Question: What is the reading of this measurement?
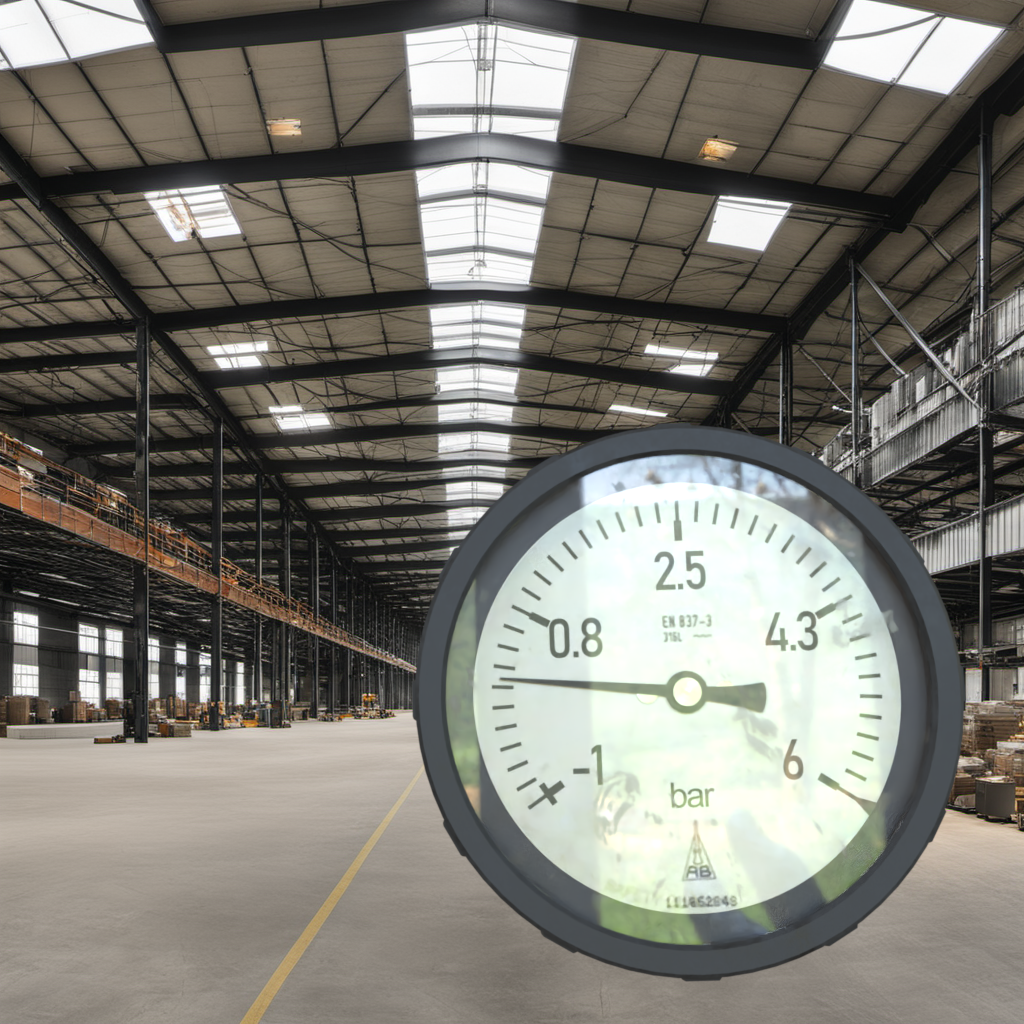
Answer: The result is 0.13
Question: What is the range of the measurement shown in the image?
Answer: The range is from -1 to 6
Question: What is the minimum and maximum reading range of the measurement in the image?
Answer: The minimum value is -1 and the maximum value is 6